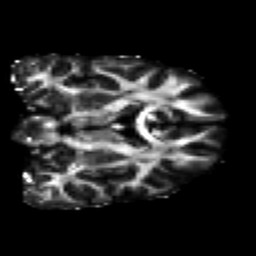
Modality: FA
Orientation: coronal
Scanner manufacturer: ge
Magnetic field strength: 3 T
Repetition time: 7.98 s
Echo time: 0.0701 s